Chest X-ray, AP view. Patient: 21 years old, sex M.
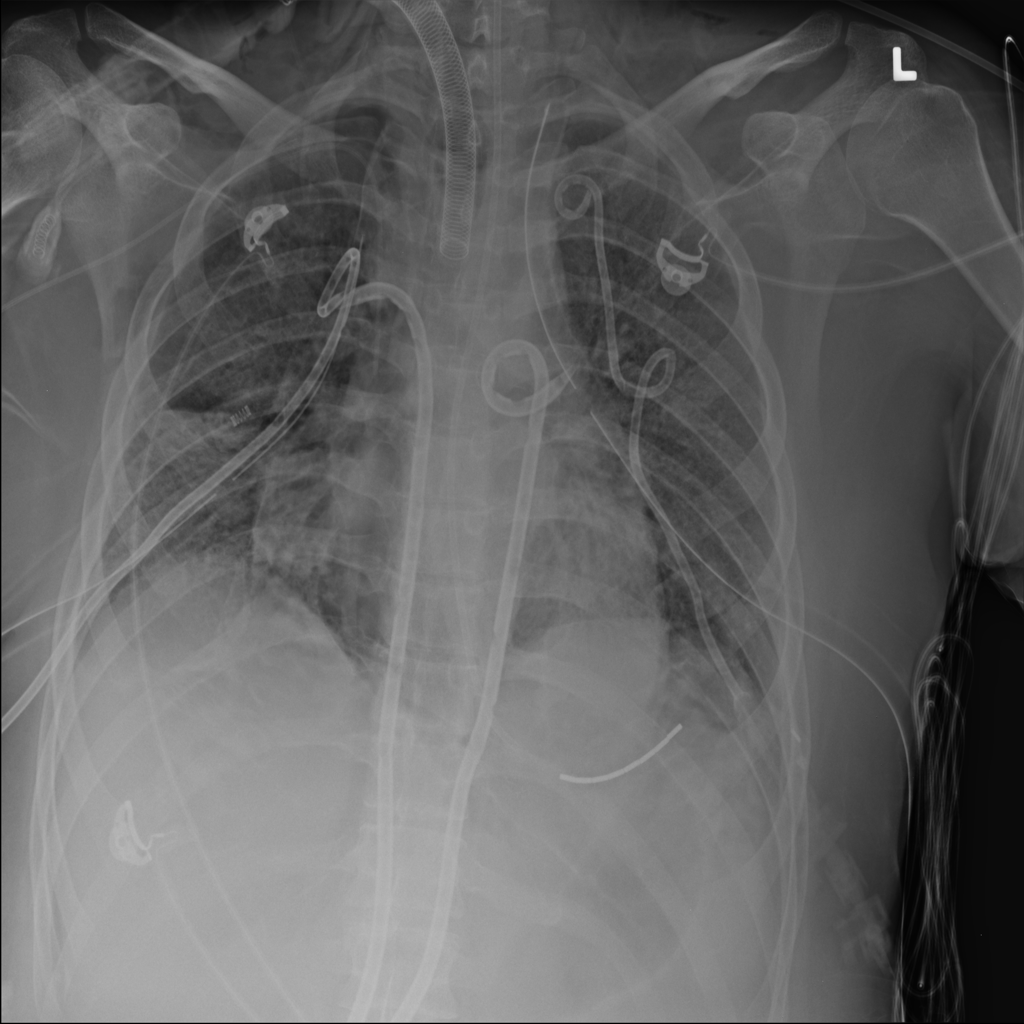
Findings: No Finding